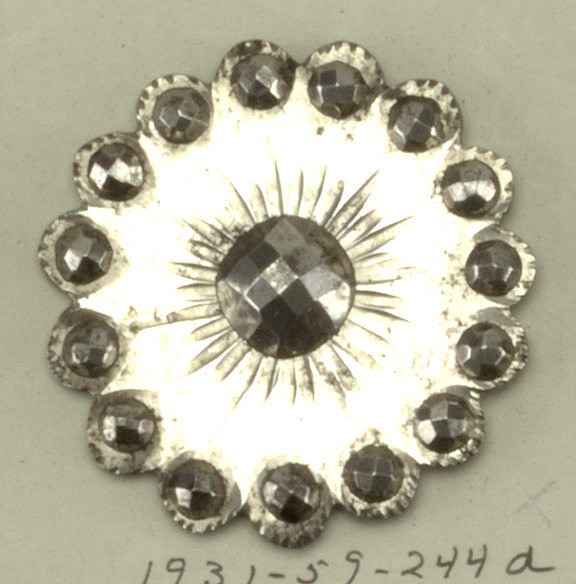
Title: Button
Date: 1801–50
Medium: Cut steel
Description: Steel button decorated with faceted steel ornaments, all have a central boss and one of two rings of bosses surrounding it; all have scalloped edge except F,H,K,L,M,N.

On card 65